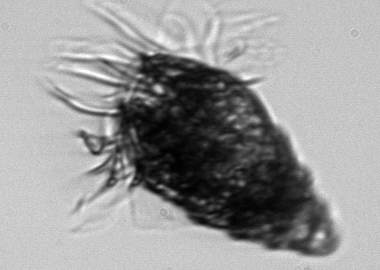
Label: Laboea_strobila